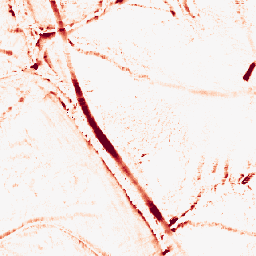
Category: morphological
Decomposition family: morphological_ellipse
Decomposition parameters: operation: opening
width: 10
height: 10
Upsampling method: area
Upsampling parameters: scale: 4
Upsampling scale: 4